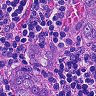
Metastatic tissue present: yes